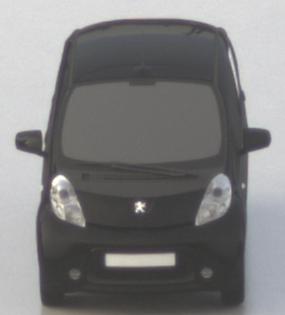
Make: Peugeot
Model: iOn
Detailed model: iOn
Model produced from: 2010/12
Model produced until: 2013/02
Doors: 5
Color: black
Road condition: wet road
Daytime: morning or afternoon
Contrast: low contrast